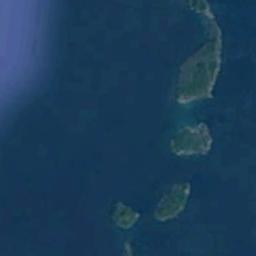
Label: island